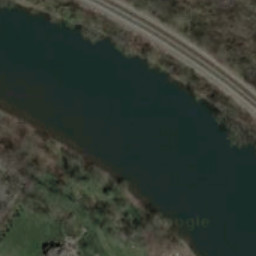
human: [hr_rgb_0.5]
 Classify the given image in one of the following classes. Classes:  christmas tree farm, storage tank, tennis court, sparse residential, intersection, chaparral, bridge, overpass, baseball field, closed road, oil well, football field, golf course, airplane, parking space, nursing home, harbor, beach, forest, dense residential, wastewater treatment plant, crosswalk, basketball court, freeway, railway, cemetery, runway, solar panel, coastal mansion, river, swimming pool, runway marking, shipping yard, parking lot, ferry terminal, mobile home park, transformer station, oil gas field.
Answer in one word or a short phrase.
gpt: river